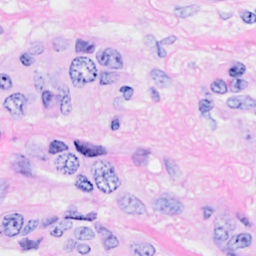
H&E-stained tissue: Breast